Question: When I run this example locally
<URL>
if I click on, or try dragging, a node it does this.

Why?
These 1,200 errors point to this section of the code:
'''
node.attr("cx", function(d) { return d.x; })
.attr("cy", function(d) { return d.y; });
link.attr("x1", function(d) { return d.source.x; })
.attr("y1", function(d) { return d.source.y; })
.attr("x2", function(d) { return d.target.x; })
.attr("y2", function(d) { return d.target.y; });
'''
Seems like the x and y are not getting the proper data?
I tried putting force.stop() in a few different places based on the comment in this article, but no luck so far.
<URL>
Thanks.
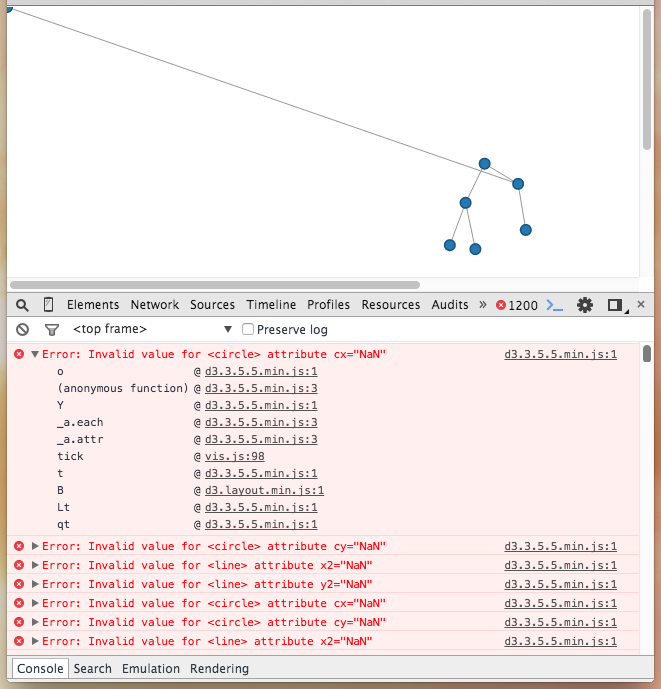
Answer: Queue was not the problem.
The problem was that since there were links to three JS files in the HTML I assumed those were needed.
'''
<script type="text/javascript" src="http://mbostock.github.com/d3/d3.js?1.29.1"></script>
<script type="text/javascript" src="http://mbostock.github.com/d3/d3.geom.js?1.29.1"></script>
<script type="text/javascript" src="http://mbostock.github.com/d3/d3.layout.js?1.29.1"></script>
'''
The last two had 404 errors, so I looked for them elsewhere online, and copied them from code.google.com, but it still didn't work. Just by luck I just tried deleting the links and it worked.
Apparently those two last links are not needed, that's why the 404 errors didn't break it.
Then I found this page: <URL>
I hadn't noticed this was a four year old example, so old links didn't come to mind as an issue. I now see that the 1.29.1 was an indication of v1 of D3.
And of course, switching that to the current version also works
'''
https://cdnjs.cloudflare.com/ajax/libs/d3/3.5.5/d3.min.js
'''